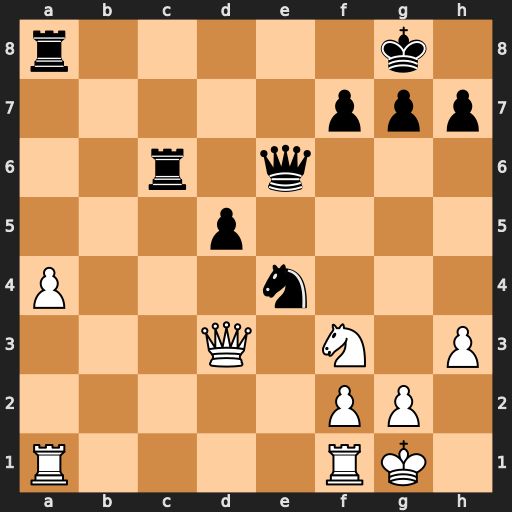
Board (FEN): r5k1/5ppp/2r1q3/3p4/P3n3/3Q1N1P/5PP1/R4RK1
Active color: w
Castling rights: -
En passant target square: -
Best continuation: Nd4 Rc3 Qxc3 Nxc3 Nxe6